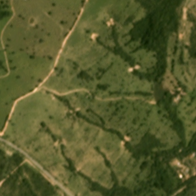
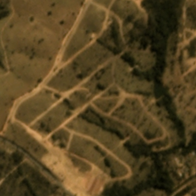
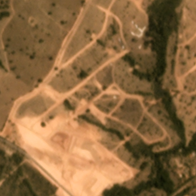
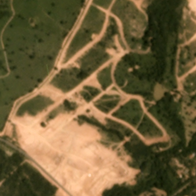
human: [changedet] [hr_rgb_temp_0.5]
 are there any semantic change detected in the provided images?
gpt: some lush trees are removed and a curved road appeared .

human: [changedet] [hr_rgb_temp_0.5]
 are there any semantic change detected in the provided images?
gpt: the original vegetation has disappeared and some roads appeared .

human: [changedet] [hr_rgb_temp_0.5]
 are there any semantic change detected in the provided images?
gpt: the forest disappears and many roads appear .

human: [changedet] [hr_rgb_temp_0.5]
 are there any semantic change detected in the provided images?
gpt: the forest disappeared and many roads are built .

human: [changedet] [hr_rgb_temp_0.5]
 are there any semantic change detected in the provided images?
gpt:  many crossroads replaced  the original vegetation .